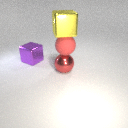
large red metal sphere to the right of large purple metal cube